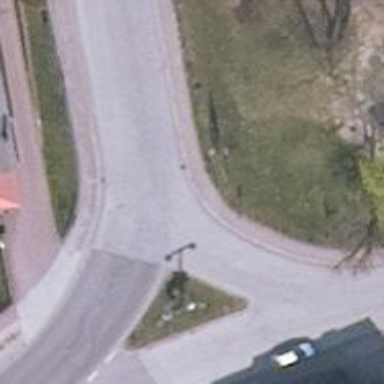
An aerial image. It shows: Primary highway with sidewalks on both sides.